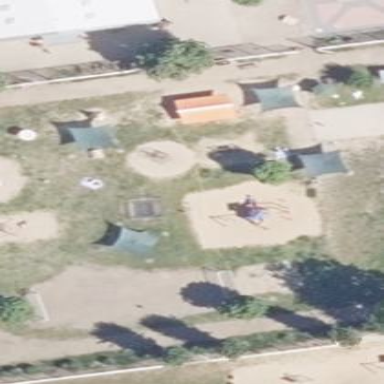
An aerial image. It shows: Playground area for leisure land.